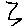
Label: zigzag